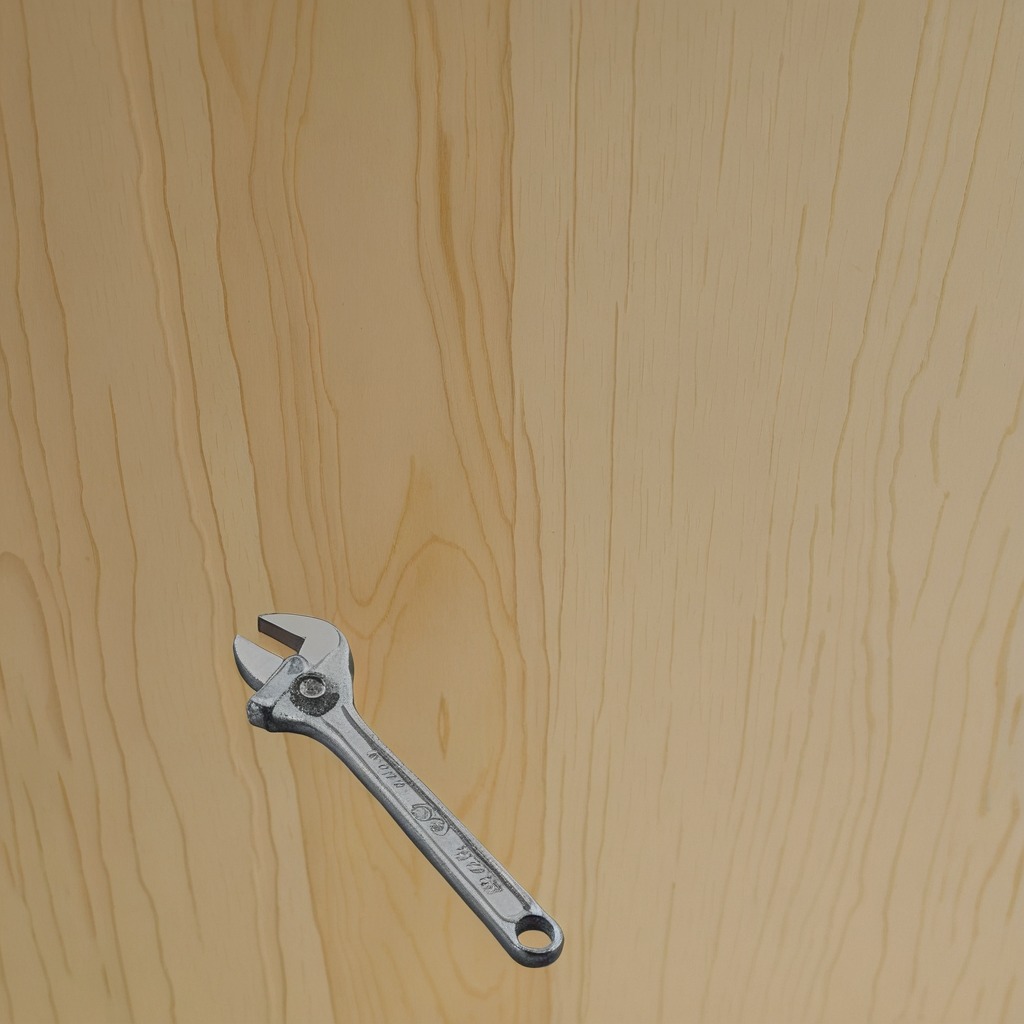
A wrench is lying on the plywood surface in a paint workshop lit by afternoon window light.